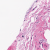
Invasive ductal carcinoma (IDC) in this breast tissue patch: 0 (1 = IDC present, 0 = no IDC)